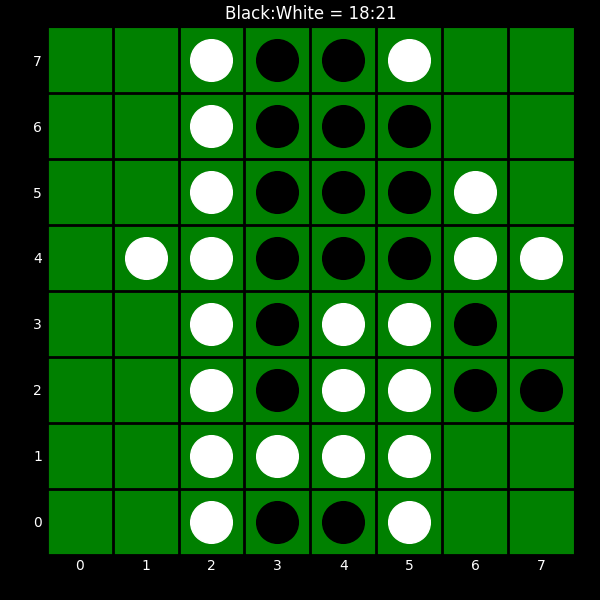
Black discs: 18
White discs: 21